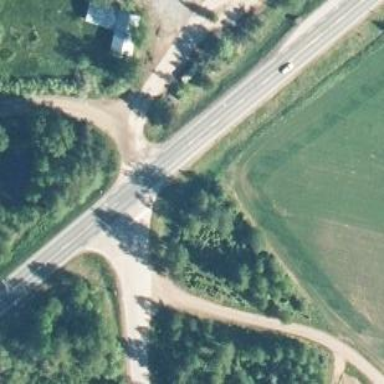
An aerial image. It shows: Asphalt road designated as trunk highway.